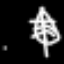
Label: leaf